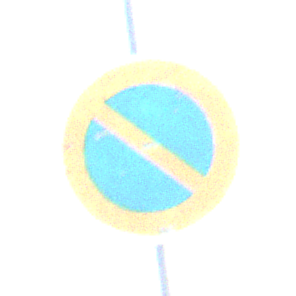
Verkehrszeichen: EingeschraenktesHalteverbot
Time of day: MorningAfternoon
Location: Outdoor (Suburban)
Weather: PartlyCloudy
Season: NotSpecified
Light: Natural